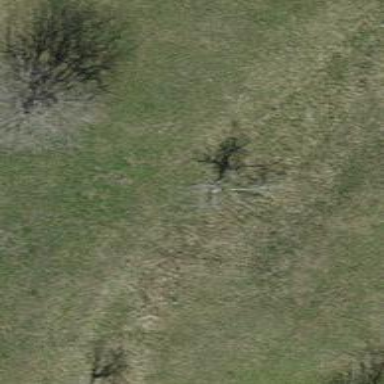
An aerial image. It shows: Single tag "natural: tree."